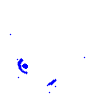
Particle: proton